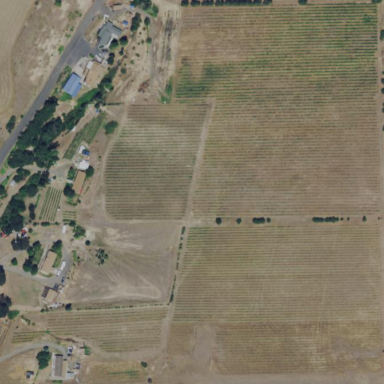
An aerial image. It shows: Vineyard with grape crops.